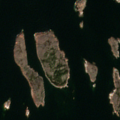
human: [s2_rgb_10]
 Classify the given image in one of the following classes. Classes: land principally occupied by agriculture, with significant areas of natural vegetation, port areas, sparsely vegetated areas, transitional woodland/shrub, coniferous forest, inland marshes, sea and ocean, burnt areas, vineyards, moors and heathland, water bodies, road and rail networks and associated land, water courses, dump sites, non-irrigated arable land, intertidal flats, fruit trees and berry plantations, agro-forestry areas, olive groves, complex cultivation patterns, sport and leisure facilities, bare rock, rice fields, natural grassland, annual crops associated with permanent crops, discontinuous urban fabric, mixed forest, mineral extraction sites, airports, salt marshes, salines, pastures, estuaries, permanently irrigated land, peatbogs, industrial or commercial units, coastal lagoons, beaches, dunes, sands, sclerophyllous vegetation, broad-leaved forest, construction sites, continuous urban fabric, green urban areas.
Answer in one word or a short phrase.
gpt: sea and ocean